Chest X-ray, AP view. Patient: 40 years old, sex M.
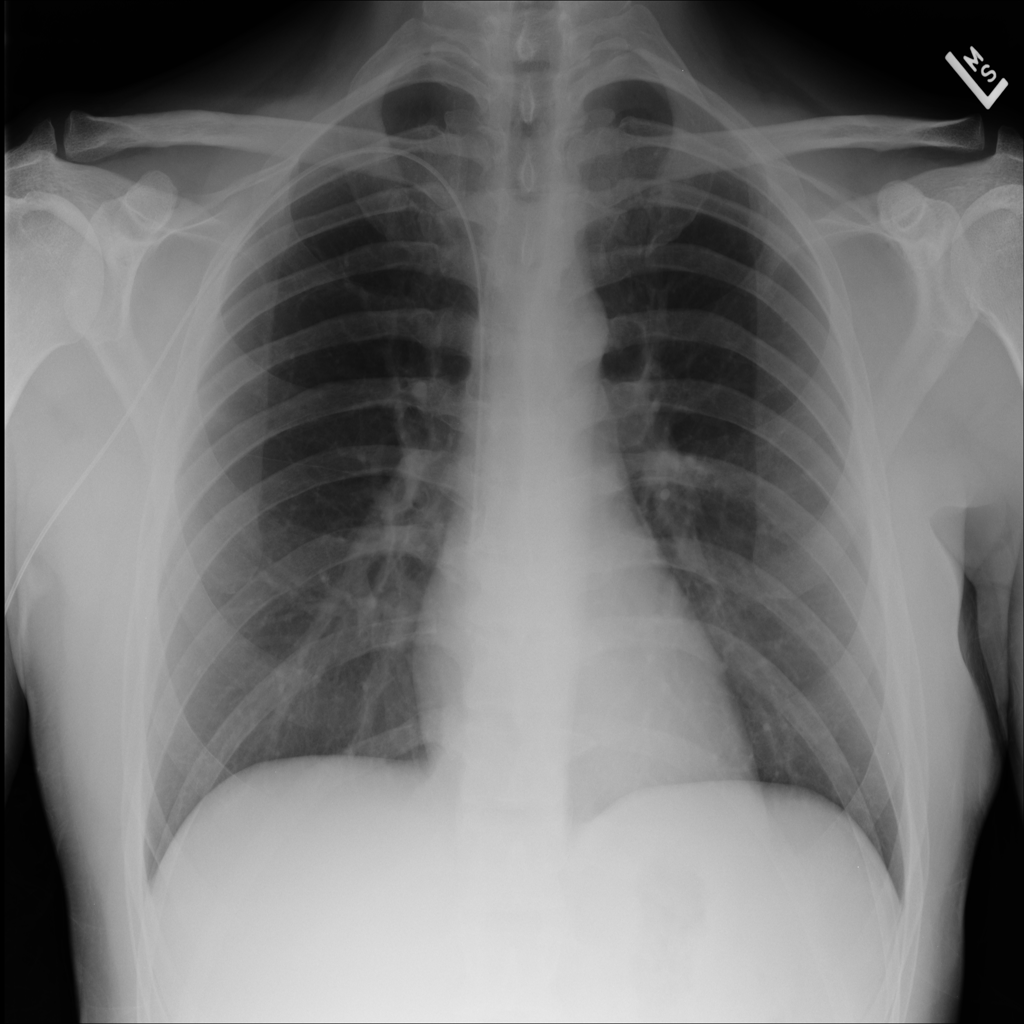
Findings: No Finding